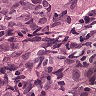
Metastatic tissue present: yes